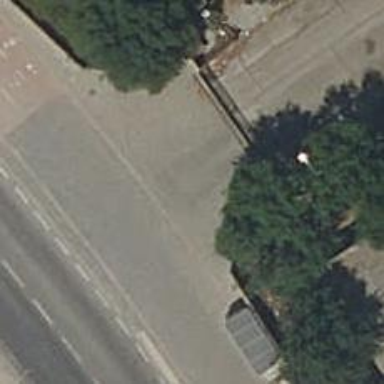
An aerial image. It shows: Entrance with barrier.